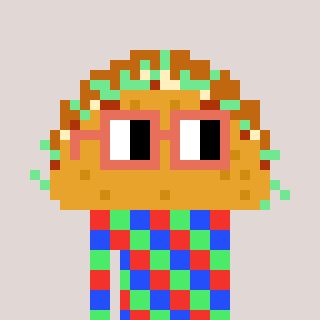
a pixel art character with square orange glasses, a taco-shaped head and a red-colored body on a warm background